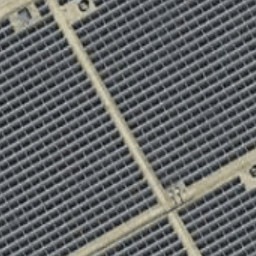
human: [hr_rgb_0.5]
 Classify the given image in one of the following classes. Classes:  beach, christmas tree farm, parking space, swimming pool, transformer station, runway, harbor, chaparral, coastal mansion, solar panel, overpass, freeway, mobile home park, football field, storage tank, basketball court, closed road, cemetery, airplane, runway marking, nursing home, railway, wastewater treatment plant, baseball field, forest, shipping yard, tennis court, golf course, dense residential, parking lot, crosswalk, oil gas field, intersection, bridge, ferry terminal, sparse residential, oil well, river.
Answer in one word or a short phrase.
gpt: solar panel